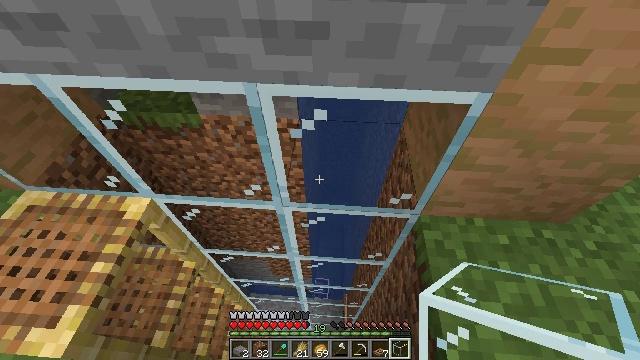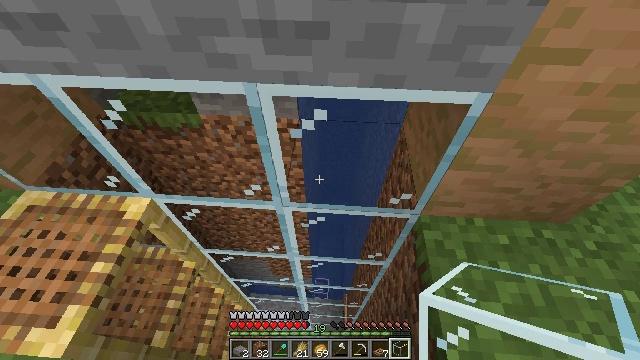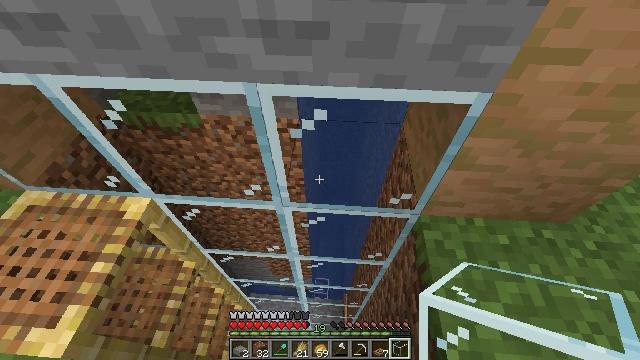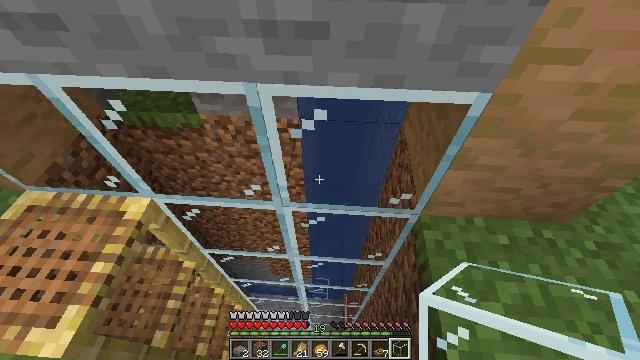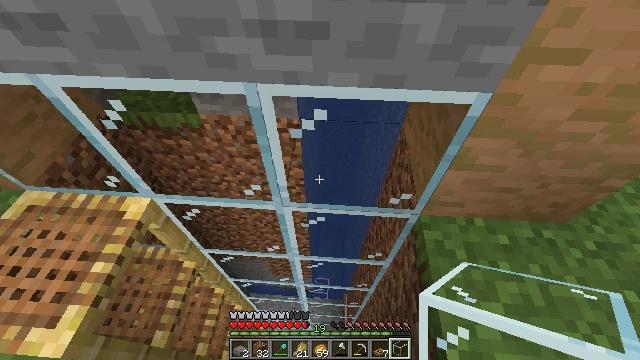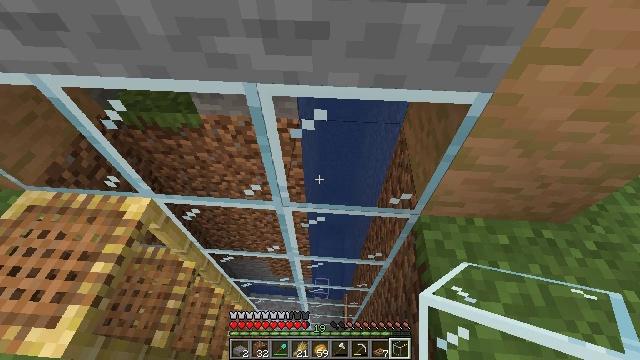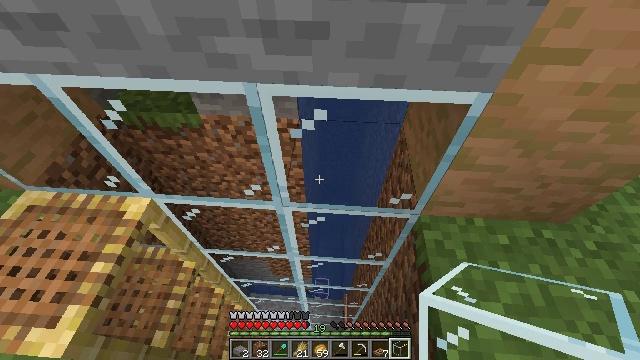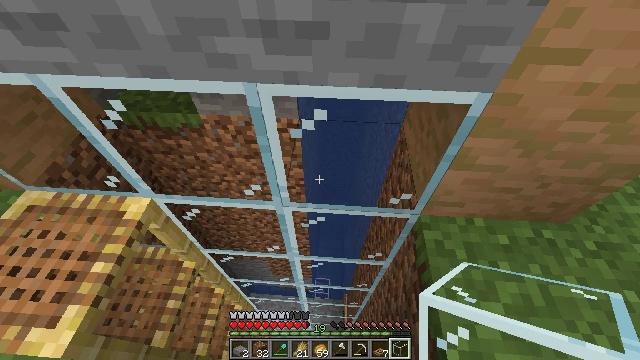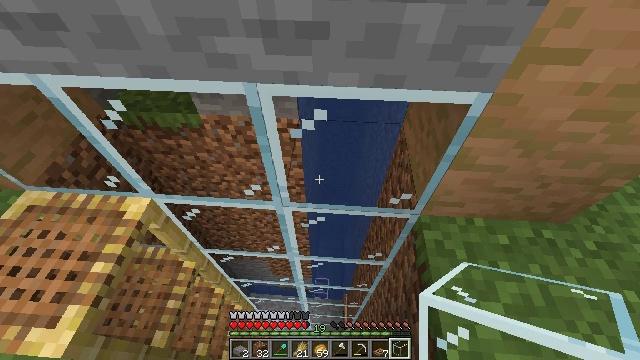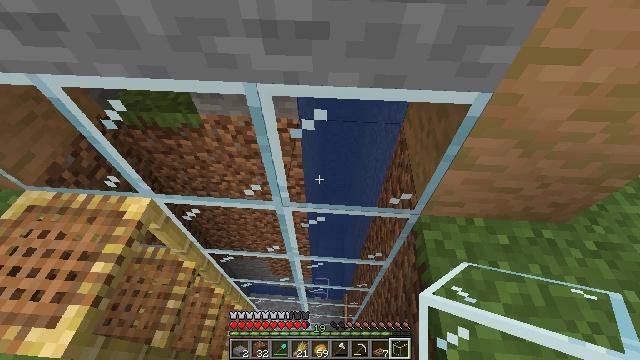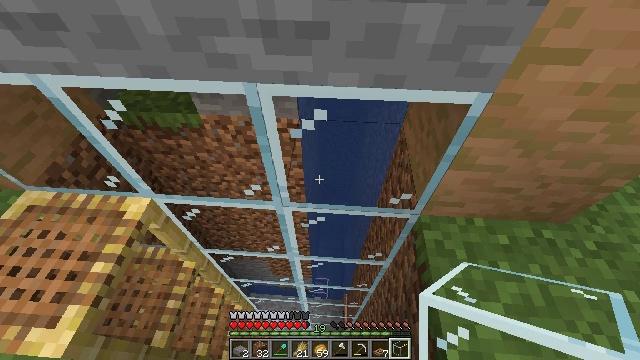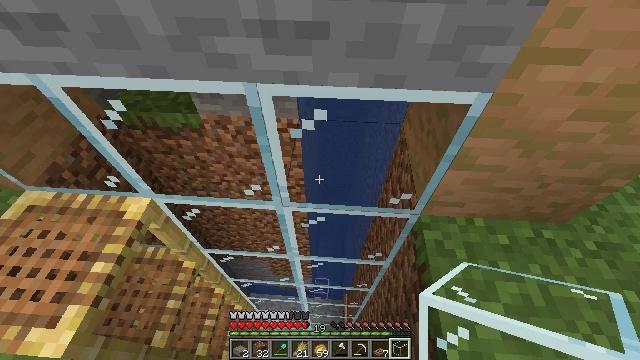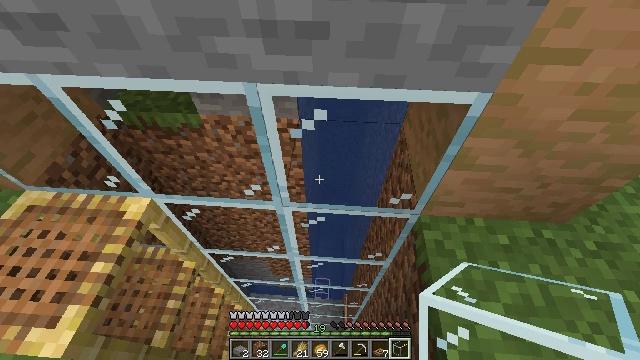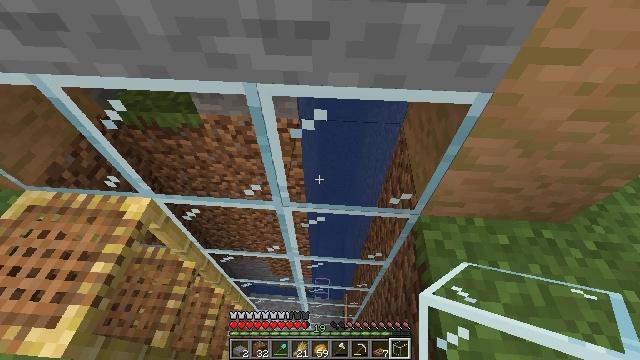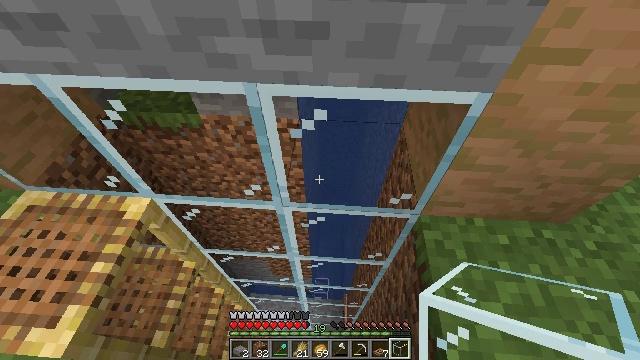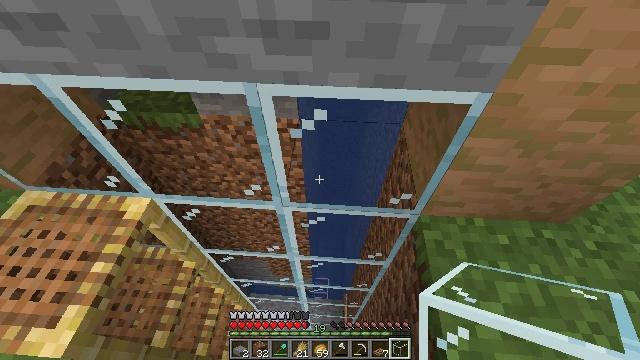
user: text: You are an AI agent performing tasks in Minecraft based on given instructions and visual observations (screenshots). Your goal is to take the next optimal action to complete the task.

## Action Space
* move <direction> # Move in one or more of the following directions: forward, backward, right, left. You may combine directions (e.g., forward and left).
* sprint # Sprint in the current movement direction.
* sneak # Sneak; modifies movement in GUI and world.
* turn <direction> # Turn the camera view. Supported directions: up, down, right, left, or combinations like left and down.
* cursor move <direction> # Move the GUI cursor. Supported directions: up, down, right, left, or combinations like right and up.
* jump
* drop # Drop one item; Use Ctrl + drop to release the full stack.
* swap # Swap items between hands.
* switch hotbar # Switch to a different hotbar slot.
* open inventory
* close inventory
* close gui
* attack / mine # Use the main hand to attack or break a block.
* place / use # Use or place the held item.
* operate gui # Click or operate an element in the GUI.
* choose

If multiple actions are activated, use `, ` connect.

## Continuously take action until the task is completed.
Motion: motion action
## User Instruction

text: Craft a jungle sign with the crafting table and materials.
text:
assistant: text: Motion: no_op
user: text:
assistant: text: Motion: no_op
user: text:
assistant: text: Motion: no_op
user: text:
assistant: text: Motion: no_op
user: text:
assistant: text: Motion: no_op
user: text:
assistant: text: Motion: no_op
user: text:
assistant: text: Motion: no_op
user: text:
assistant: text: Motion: no_op
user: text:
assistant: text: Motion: no_op
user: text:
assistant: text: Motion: no_op
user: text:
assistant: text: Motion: no_op
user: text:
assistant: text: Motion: no_op
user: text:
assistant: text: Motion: no_op
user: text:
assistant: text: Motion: no_op
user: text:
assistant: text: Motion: no_op
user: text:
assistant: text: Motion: no_op
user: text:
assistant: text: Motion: no_op
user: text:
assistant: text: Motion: no_op
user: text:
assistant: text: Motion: no_op
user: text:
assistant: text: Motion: no_op
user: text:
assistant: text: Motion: no_op
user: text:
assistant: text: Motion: no_op
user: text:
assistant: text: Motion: no_op
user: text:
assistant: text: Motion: no_op
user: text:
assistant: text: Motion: no_op
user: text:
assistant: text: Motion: no_op
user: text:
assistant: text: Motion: no_op
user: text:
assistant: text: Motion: no_op
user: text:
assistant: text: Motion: no_op
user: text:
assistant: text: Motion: no_op